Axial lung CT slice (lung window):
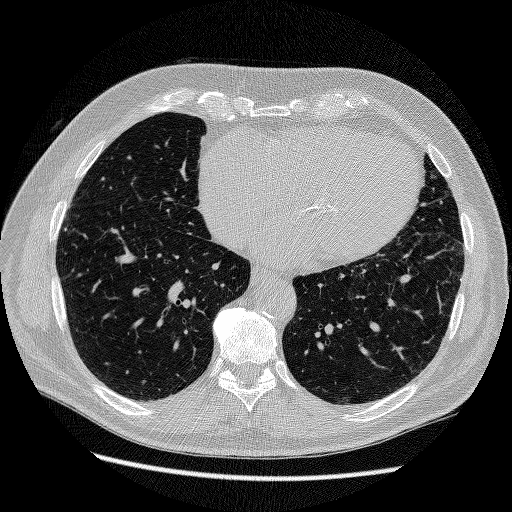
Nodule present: no